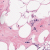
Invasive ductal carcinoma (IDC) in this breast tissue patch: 1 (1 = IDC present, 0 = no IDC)